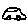
Label: car